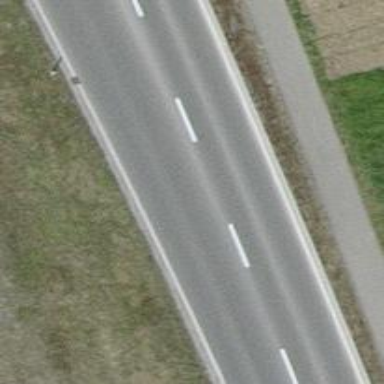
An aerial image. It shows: Secondary road with sidewalk on the left.